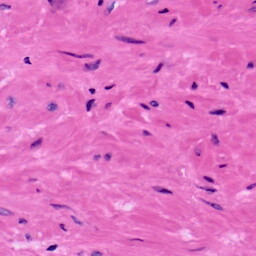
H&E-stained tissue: Prostate